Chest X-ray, PA view. Patient: 37 years old, sex M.
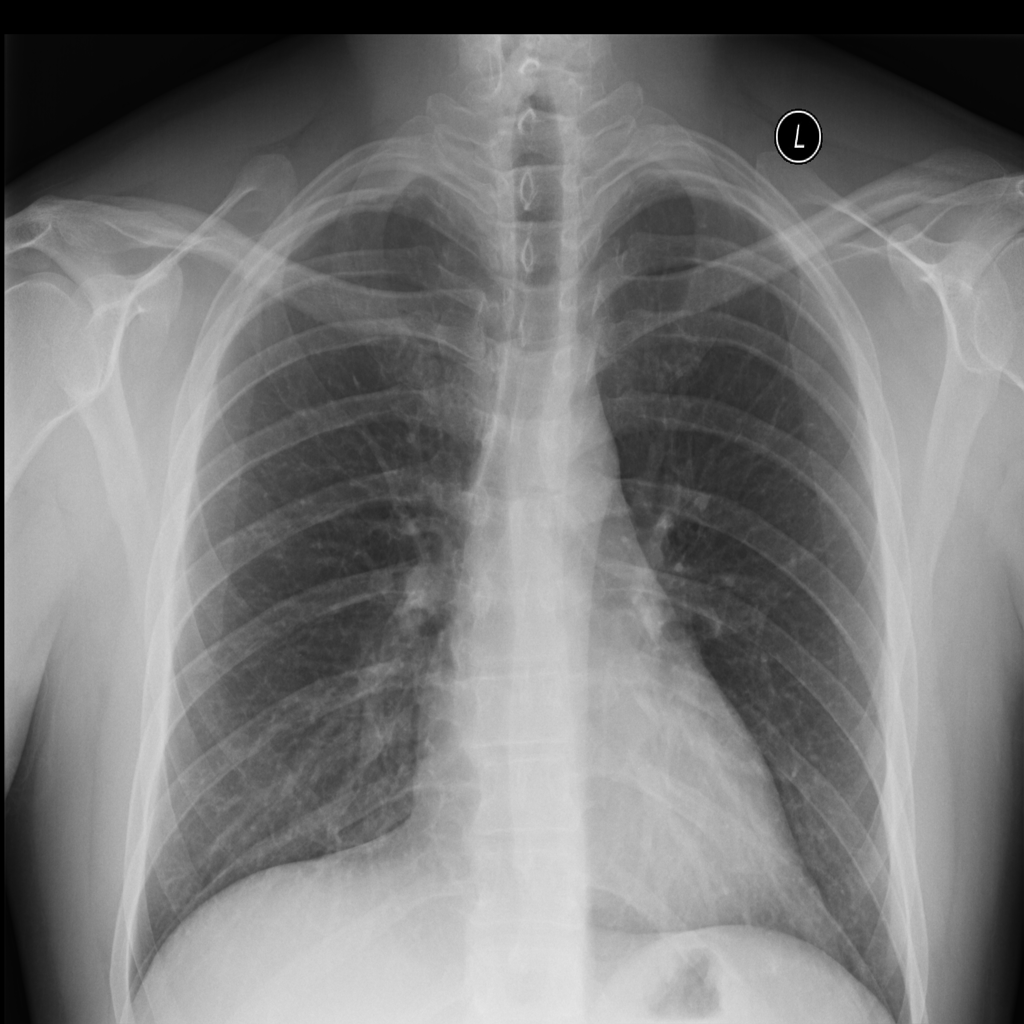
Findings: No Finding